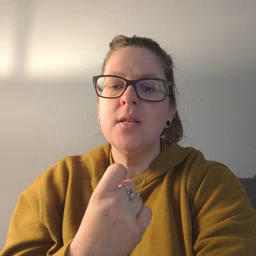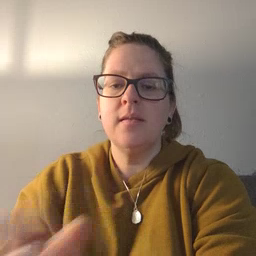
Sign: red